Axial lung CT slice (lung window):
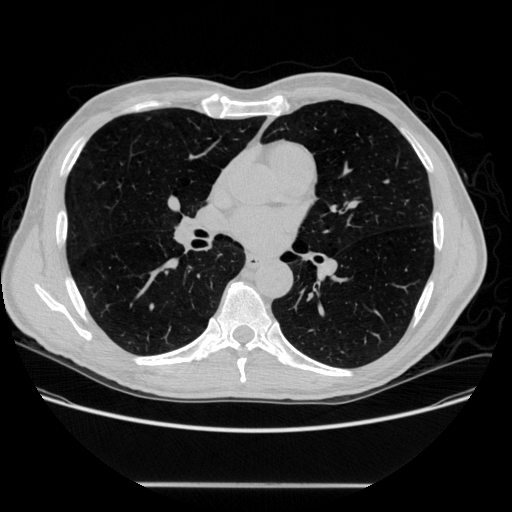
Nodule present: no